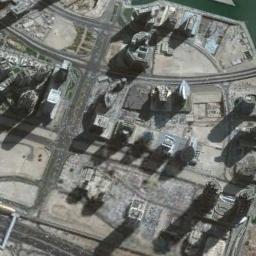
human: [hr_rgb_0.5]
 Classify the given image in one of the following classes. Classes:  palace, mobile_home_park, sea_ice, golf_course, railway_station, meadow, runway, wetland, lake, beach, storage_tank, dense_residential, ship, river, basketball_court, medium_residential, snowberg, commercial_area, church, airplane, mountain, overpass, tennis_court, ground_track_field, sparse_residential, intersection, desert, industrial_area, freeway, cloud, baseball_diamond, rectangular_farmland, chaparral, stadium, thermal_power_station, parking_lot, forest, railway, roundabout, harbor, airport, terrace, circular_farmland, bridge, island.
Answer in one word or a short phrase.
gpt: commercial_area